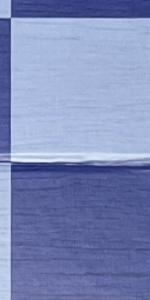
Label: Empty